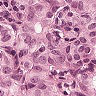
Metastatic tissue present: yes